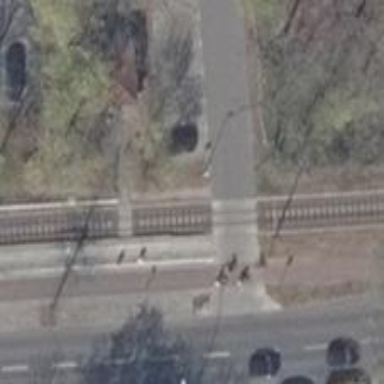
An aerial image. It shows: Tram crossing on the railway.